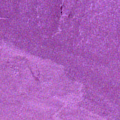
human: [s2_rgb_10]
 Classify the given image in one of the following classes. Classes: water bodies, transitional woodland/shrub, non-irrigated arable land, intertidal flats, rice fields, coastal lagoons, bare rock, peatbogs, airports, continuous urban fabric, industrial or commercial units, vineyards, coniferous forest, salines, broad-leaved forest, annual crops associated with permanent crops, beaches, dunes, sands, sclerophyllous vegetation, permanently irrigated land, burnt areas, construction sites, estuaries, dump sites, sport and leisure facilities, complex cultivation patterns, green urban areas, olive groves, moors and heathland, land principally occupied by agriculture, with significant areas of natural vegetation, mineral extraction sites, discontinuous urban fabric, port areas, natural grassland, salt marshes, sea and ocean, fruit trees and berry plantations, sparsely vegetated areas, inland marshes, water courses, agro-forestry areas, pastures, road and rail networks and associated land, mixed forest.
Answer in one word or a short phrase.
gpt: sea and ocean